Aerial crown-view tile of a tropical tree (Barro Colorado Island, Panama), acquired 20240813:
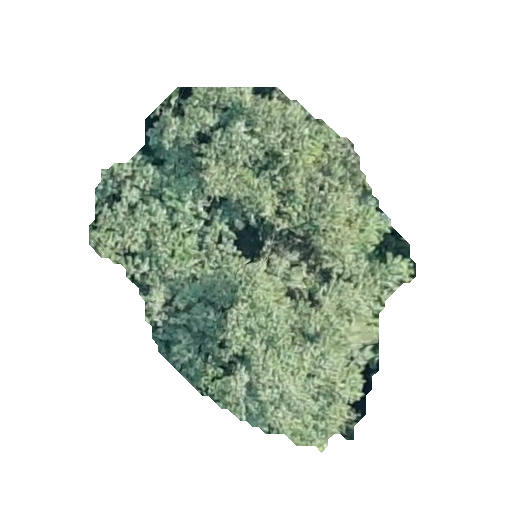
Species: Luehea seemannii
GBIF accepted scientific name: Luehea seemannii
Crown area: 116.425 m²